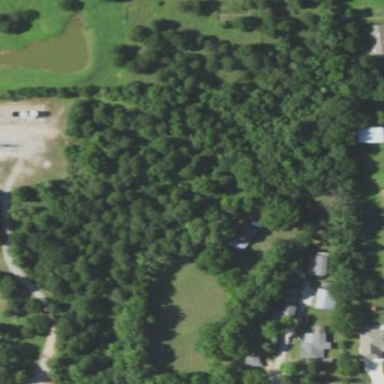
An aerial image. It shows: Beautiful woodland area.